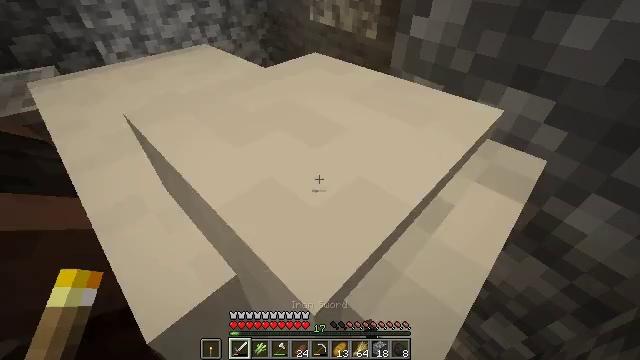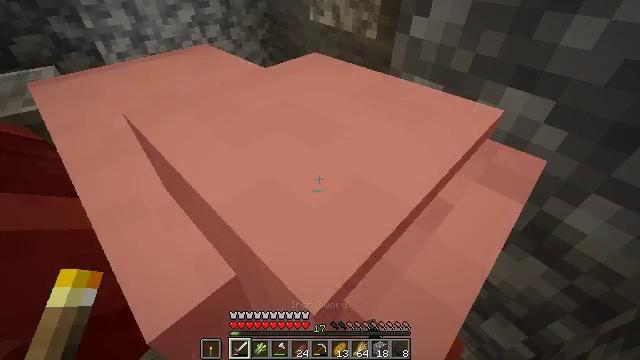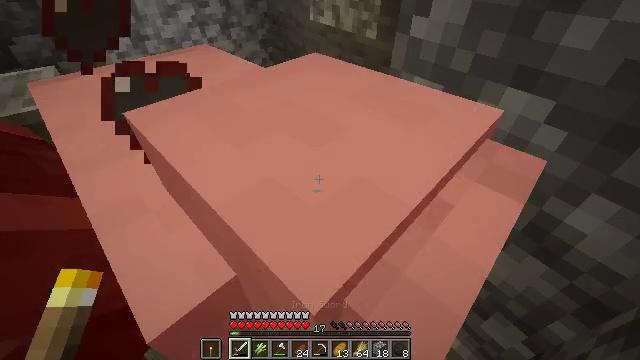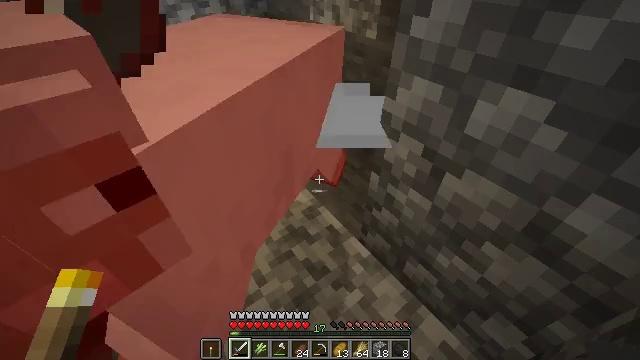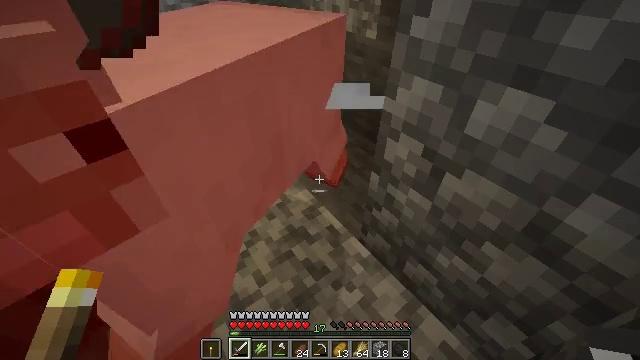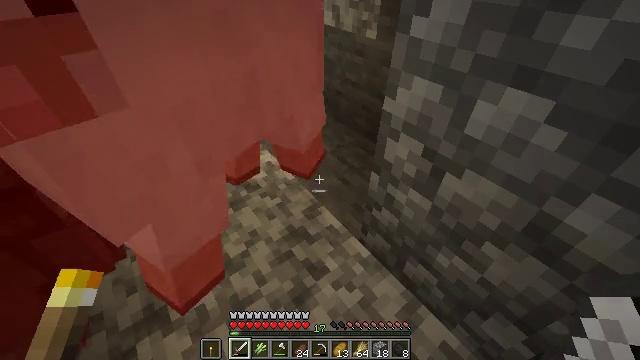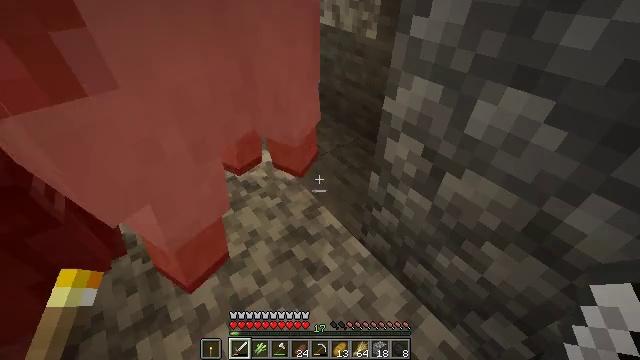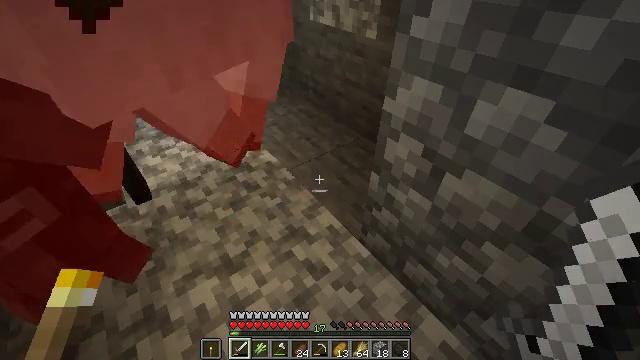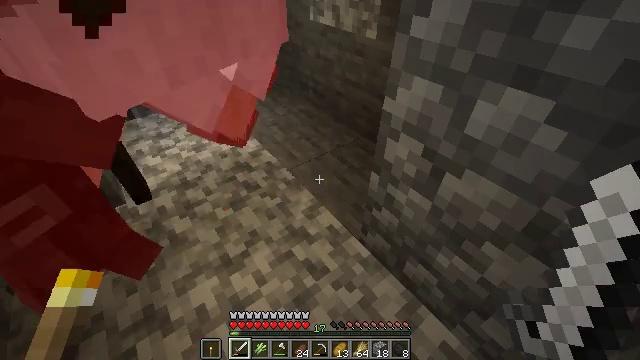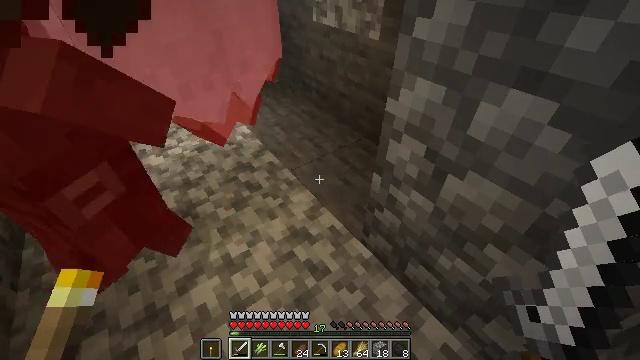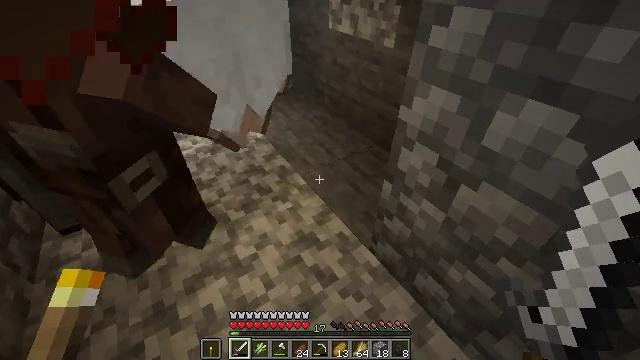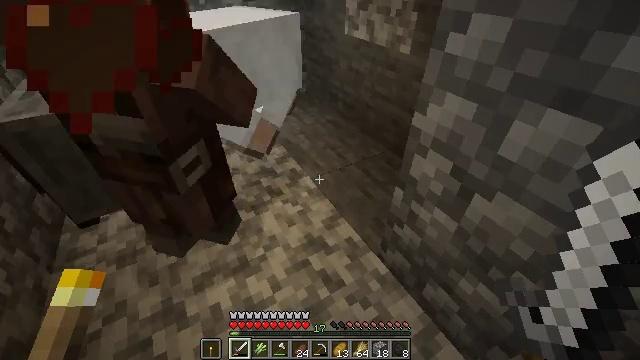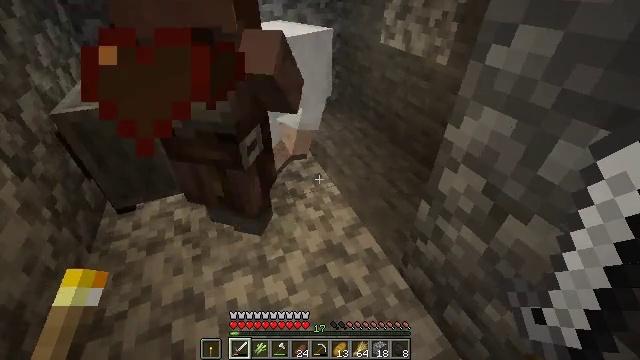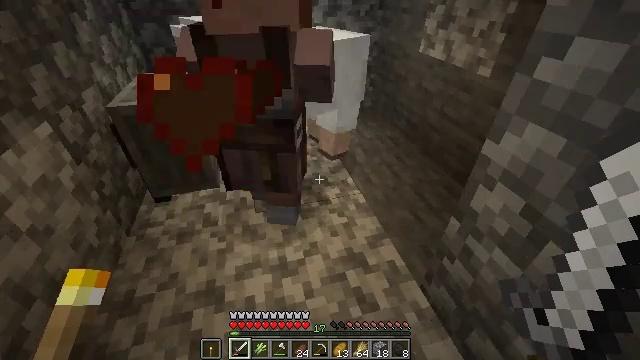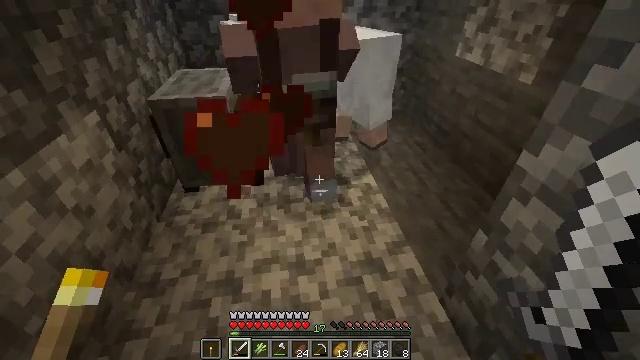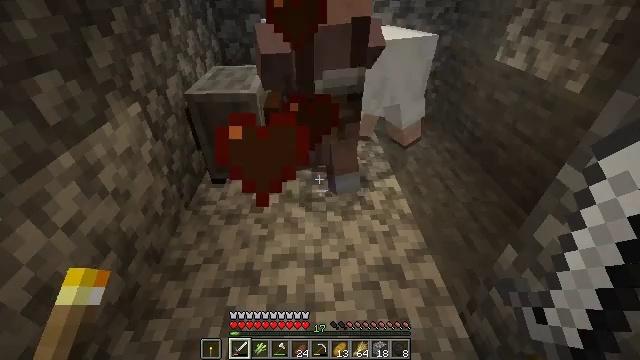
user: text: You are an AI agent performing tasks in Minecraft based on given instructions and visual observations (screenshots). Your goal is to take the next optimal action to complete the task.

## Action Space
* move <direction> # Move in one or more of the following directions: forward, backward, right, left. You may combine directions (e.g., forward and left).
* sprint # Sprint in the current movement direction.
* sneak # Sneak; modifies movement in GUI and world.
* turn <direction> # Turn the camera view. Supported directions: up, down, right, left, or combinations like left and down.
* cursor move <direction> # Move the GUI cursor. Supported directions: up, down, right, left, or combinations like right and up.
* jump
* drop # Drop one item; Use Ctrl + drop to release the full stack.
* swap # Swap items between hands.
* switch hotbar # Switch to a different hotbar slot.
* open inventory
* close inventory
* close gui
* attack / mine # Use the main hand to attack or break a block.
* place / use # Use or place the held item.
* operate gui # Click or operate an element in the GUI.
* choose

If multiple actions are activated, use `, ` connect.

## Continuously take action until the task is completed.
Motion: motion action
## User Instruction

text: Kill mobs.
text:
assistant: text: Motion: no_op
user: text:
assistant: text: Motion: no_op
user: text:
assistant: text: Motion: no_op
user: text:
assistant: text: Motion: no_op
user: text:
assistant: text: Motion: no_op
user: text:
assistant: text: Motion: no_op
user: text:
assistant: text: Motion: no_op
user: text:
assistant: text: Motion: no_op
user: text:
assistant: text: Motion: no_op
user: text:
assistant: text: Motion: turn left and up
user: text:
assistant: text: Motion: turn left
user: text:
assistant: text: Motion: turn left and up
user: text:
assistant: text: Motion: turn left and up
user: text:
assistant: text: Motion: turn left
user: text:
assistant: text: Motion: turn left
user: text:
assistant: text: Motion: no_op
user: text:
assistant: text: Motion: no_op
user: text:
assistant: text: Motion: no_op
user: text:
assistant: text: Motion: turn right and up
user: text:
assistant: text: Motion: turn right and up
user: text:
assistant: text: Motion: turn right and up
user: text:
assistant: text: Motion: no_op
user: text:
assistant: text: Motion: no_op
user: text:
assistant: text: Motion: turn up
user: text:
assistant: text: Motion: turn up
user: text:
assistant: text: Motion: turn up
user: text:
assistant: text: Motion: no_op
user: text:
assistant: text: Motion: move forward
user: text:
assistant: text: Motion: move forward
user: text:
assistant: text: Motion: move forward, turn up